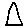
Label: triangle